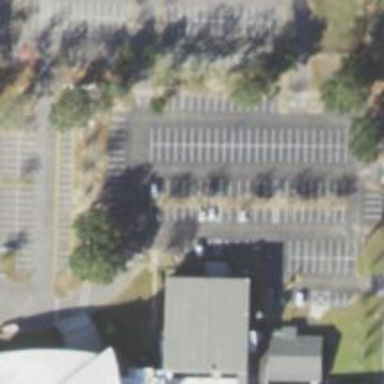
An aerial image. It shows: Parking space.